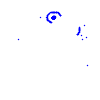
Particle: electron